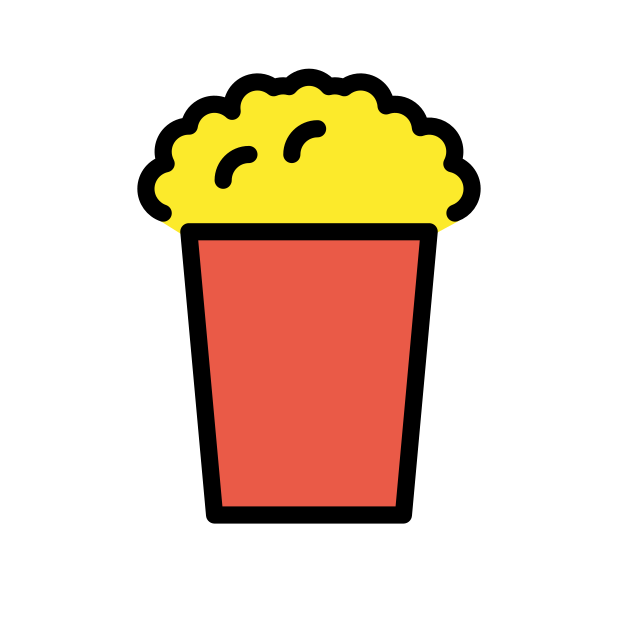
Emoji: 🍿
Name: popcorn
Unicode: 0x1f37f